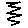
Label: zigzag